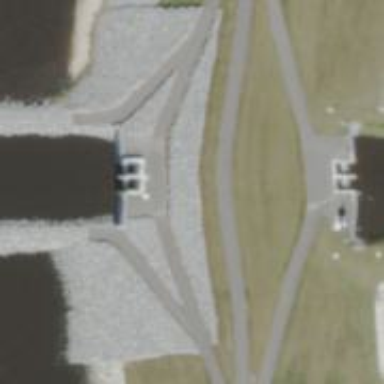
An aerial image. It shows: Weir in waterway.